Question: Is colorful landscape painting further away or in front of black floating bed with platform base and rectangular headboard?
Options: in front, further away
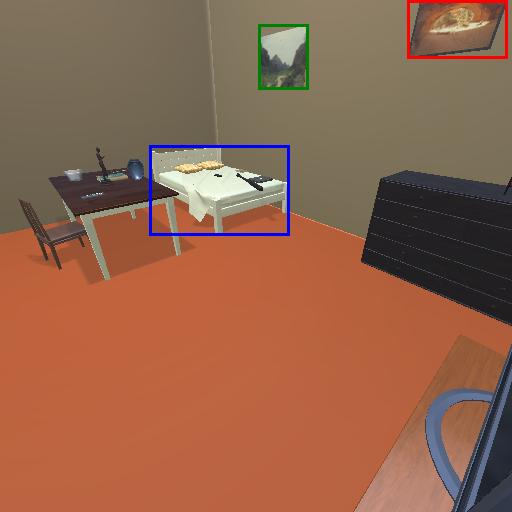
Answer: in front